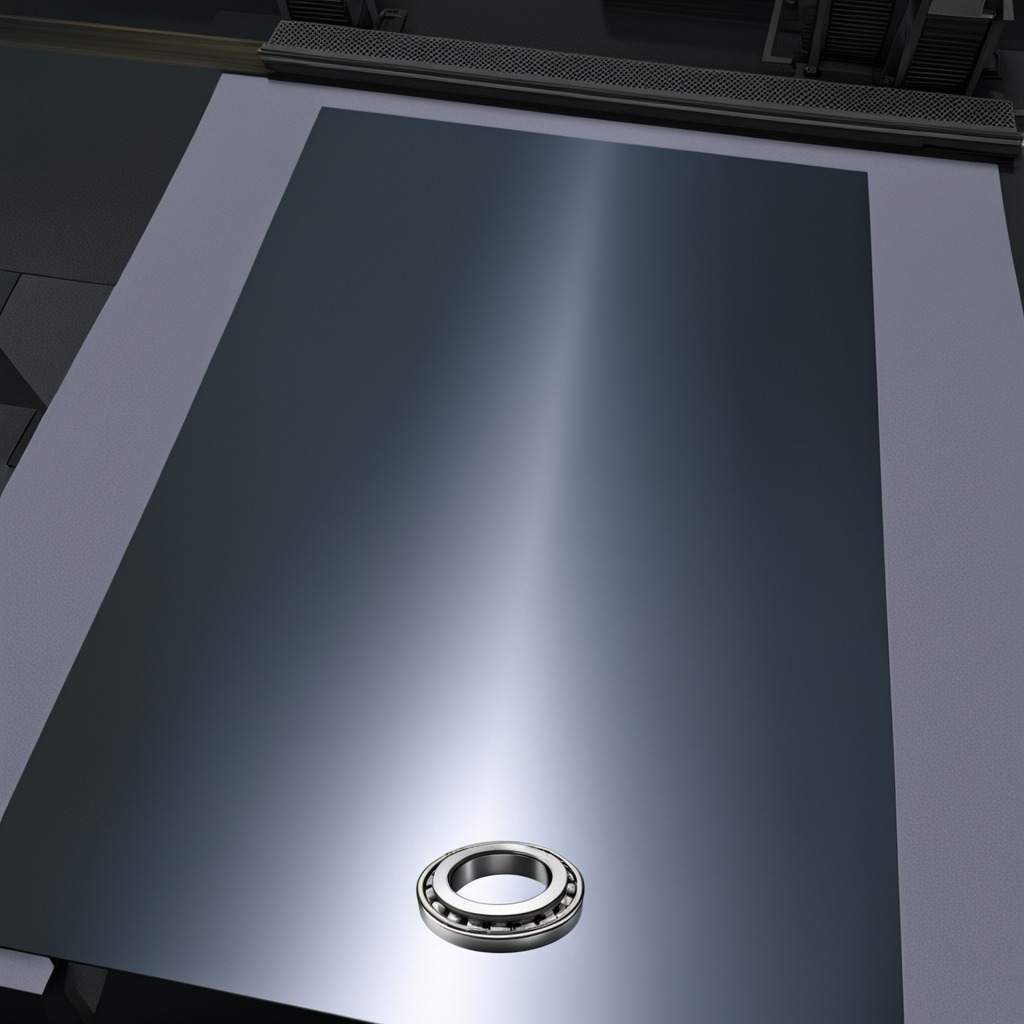
A metal ball bearing is lying on the tabletop in the basement.